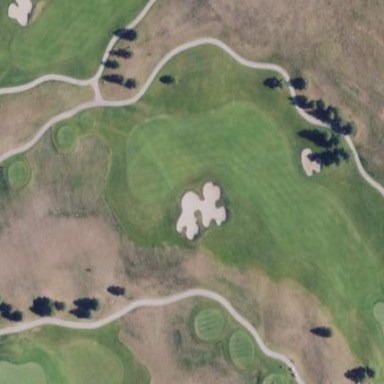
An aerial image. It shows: Designated golf cartpath for service vehicles.